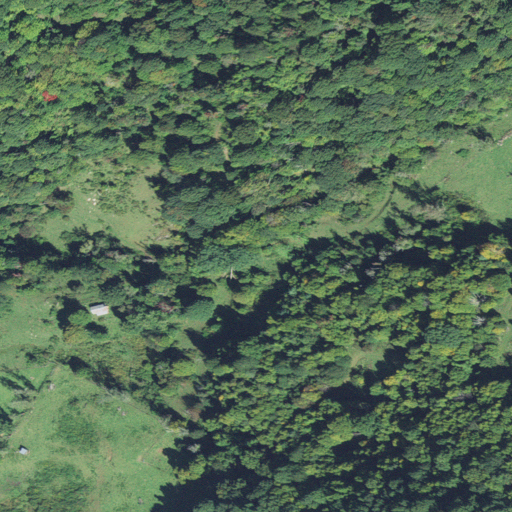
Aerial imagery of valley in North Carolina named Hipps Cove containing deciduous forest, mixed forest, pasture, and open development